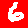
Digit: 6